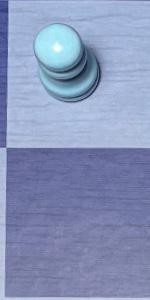
Label: Empty